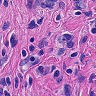
Metastatic tissue present: yes